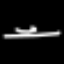
Label: line